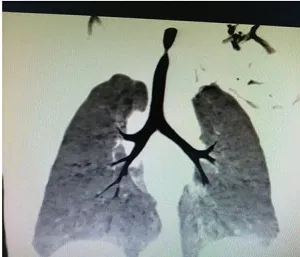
(A) Airway reconstruction shows the localized stenosis of the lumen in the cervical trachea.
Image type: radiology (ct)